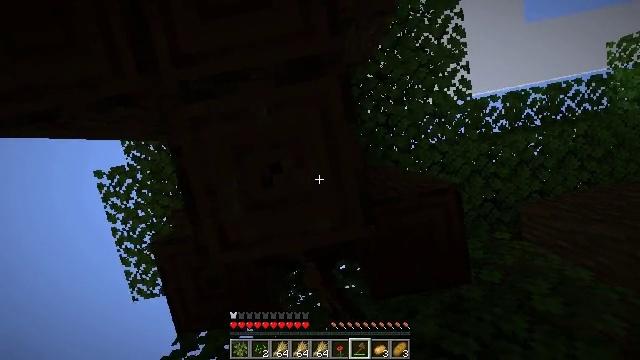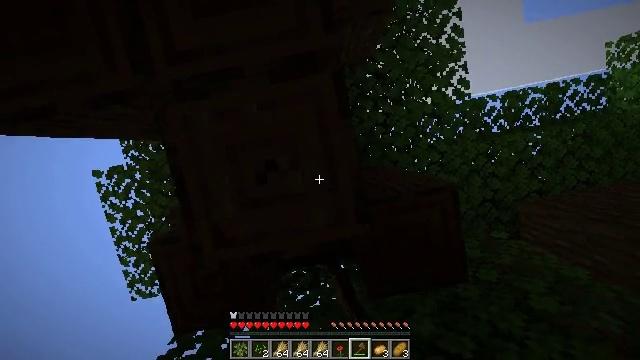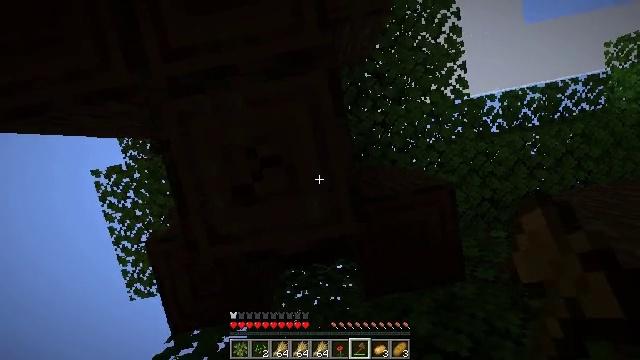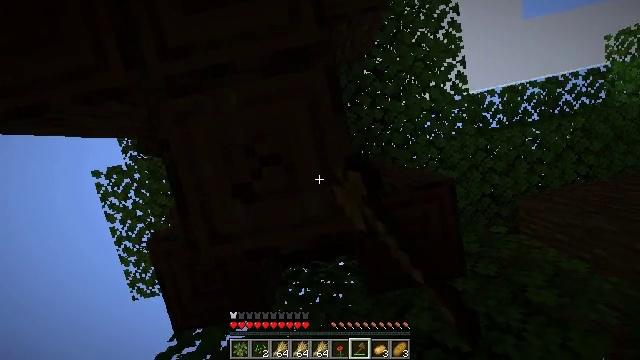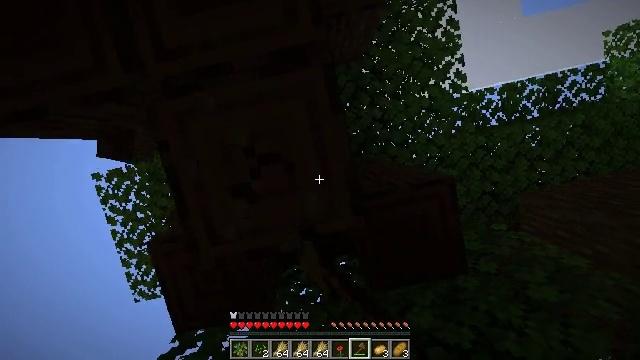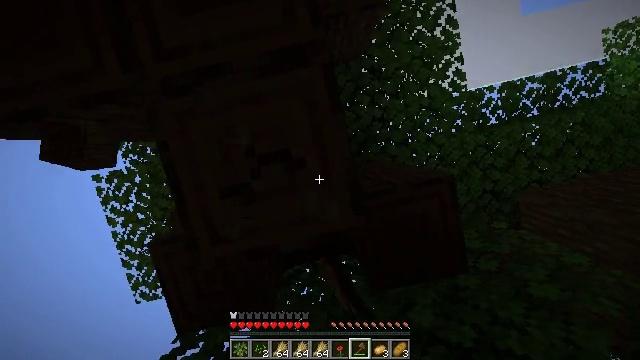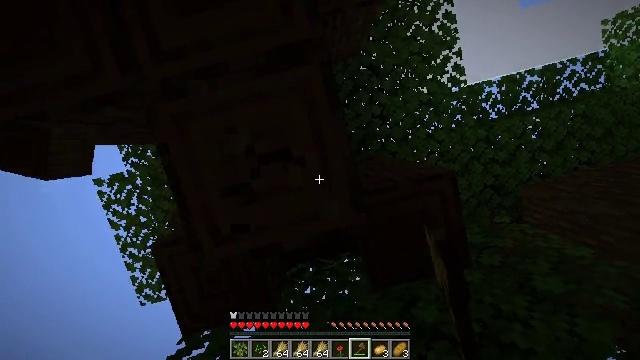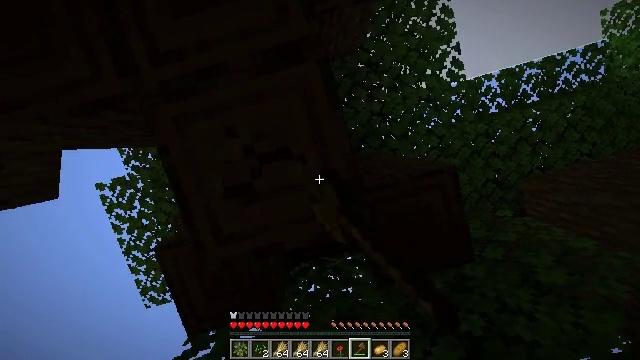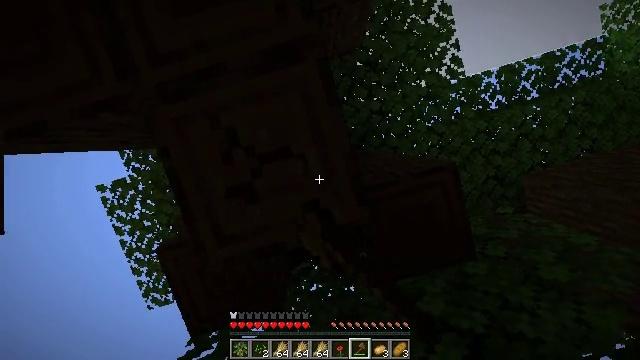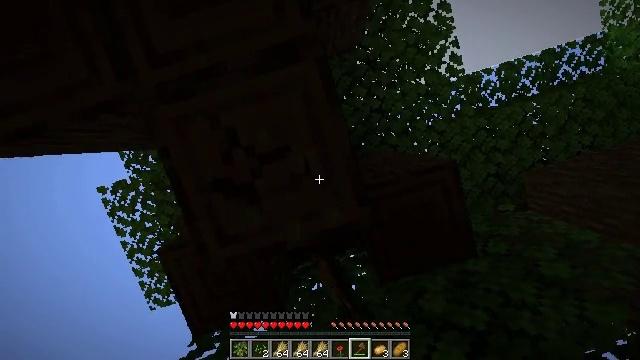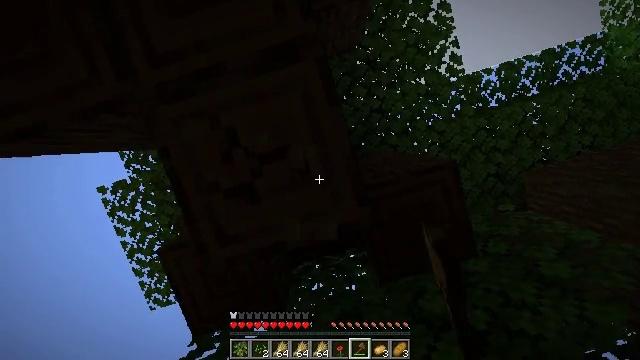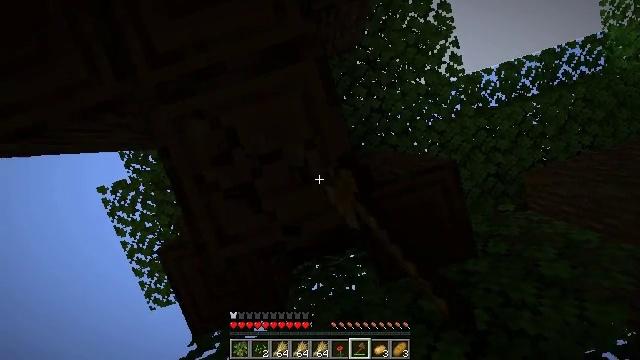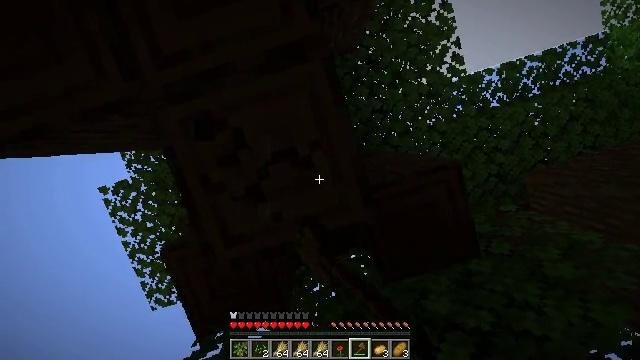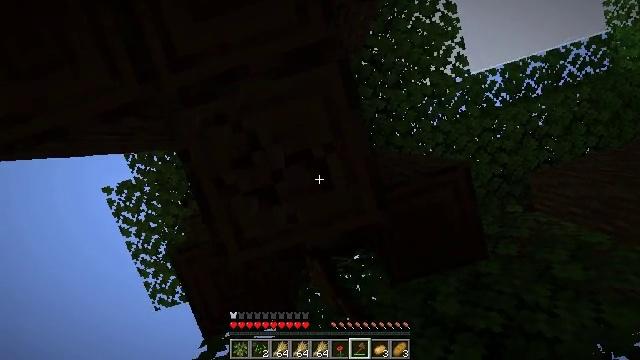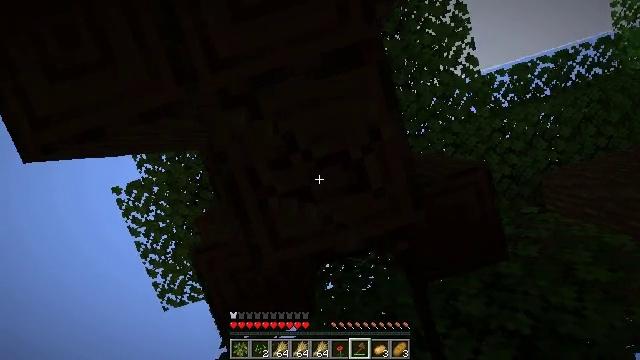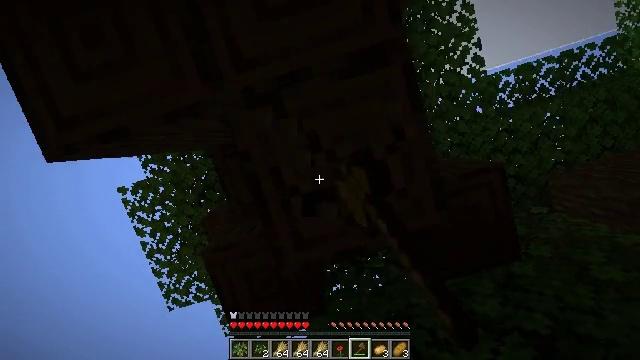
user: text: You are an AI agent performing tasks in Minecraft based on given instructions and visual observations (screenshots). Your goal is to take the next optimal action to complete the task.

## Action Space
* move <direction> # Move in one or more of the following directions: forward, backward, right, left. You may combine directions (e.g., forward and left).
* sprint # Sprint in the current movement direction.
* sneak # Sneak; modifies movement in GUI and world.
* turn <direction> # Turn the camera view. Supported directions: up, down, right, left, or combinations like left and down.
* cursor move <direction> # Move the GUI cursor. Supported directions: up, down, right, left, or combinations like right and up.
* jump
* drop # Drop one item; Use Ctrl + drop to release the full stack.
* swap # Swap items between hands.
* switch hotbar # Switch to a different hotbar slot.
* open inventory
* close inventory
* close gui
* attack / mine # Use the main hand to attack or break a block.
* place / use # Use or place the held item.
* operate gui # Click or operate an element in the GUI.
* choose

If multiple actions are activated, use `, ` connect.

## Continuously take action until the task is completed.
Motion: motion action
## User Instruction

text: Collect dark oak log for building.
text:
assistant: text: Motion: attack / mine
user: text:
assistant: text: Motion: attack / mine
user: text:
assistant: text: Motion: attack / mine
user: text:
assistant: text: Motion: attack / mine
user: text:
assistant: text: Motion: attack / mine
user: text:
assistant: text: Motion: turn left, attack / mine
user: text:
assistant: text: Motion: turn left, attack / mine
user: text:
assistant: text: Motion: attack / mine
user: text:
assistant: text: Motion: attack / mine
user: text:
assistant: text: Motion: attack / mine
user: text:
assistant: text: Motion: attack / mine
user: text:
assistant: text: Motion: move left, attack / mine
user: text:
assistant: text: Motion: move left, attack / mine
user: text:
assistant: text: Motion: move left, attack / mine
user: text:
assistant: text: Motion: attack / mine
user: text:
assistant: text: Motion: attack / mine
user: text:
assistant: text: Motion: attack / mine
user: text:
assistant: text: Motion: turn right and up, attack / mine
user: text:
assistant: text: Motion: turn right, attack / mine
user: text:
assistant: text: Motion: turn right, attack / mine
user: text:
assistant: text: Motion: turn right, attack / mine
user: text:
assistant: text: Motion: attack / mine
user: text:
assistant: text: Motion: attack / mine
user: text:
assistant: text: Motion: attack / mine
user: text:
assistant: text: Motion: attack / mine
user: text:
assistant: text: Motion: attack / mine
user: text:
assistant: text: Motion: attack / mine
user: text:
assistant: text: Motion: attack / mine
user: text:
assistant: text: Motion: attack / mine
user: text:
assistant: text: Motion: attack / mine